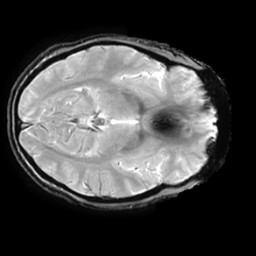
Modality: T2starw
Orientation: axial
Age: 34
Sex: female
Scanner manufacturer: ge
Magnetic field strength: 3 T
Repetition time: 0.65 s
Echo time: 0.02 s